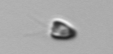
Label: Pyramimonas